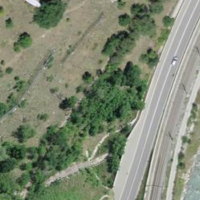
EUNIS habitat code: 23
Species observed at this site:
Salvia pratensis